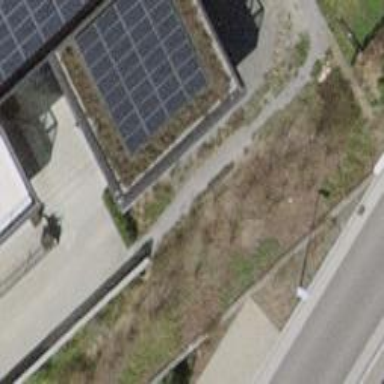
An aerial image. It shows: Solar photovoltaic panel generator producing electricity as small installation.